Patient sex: M
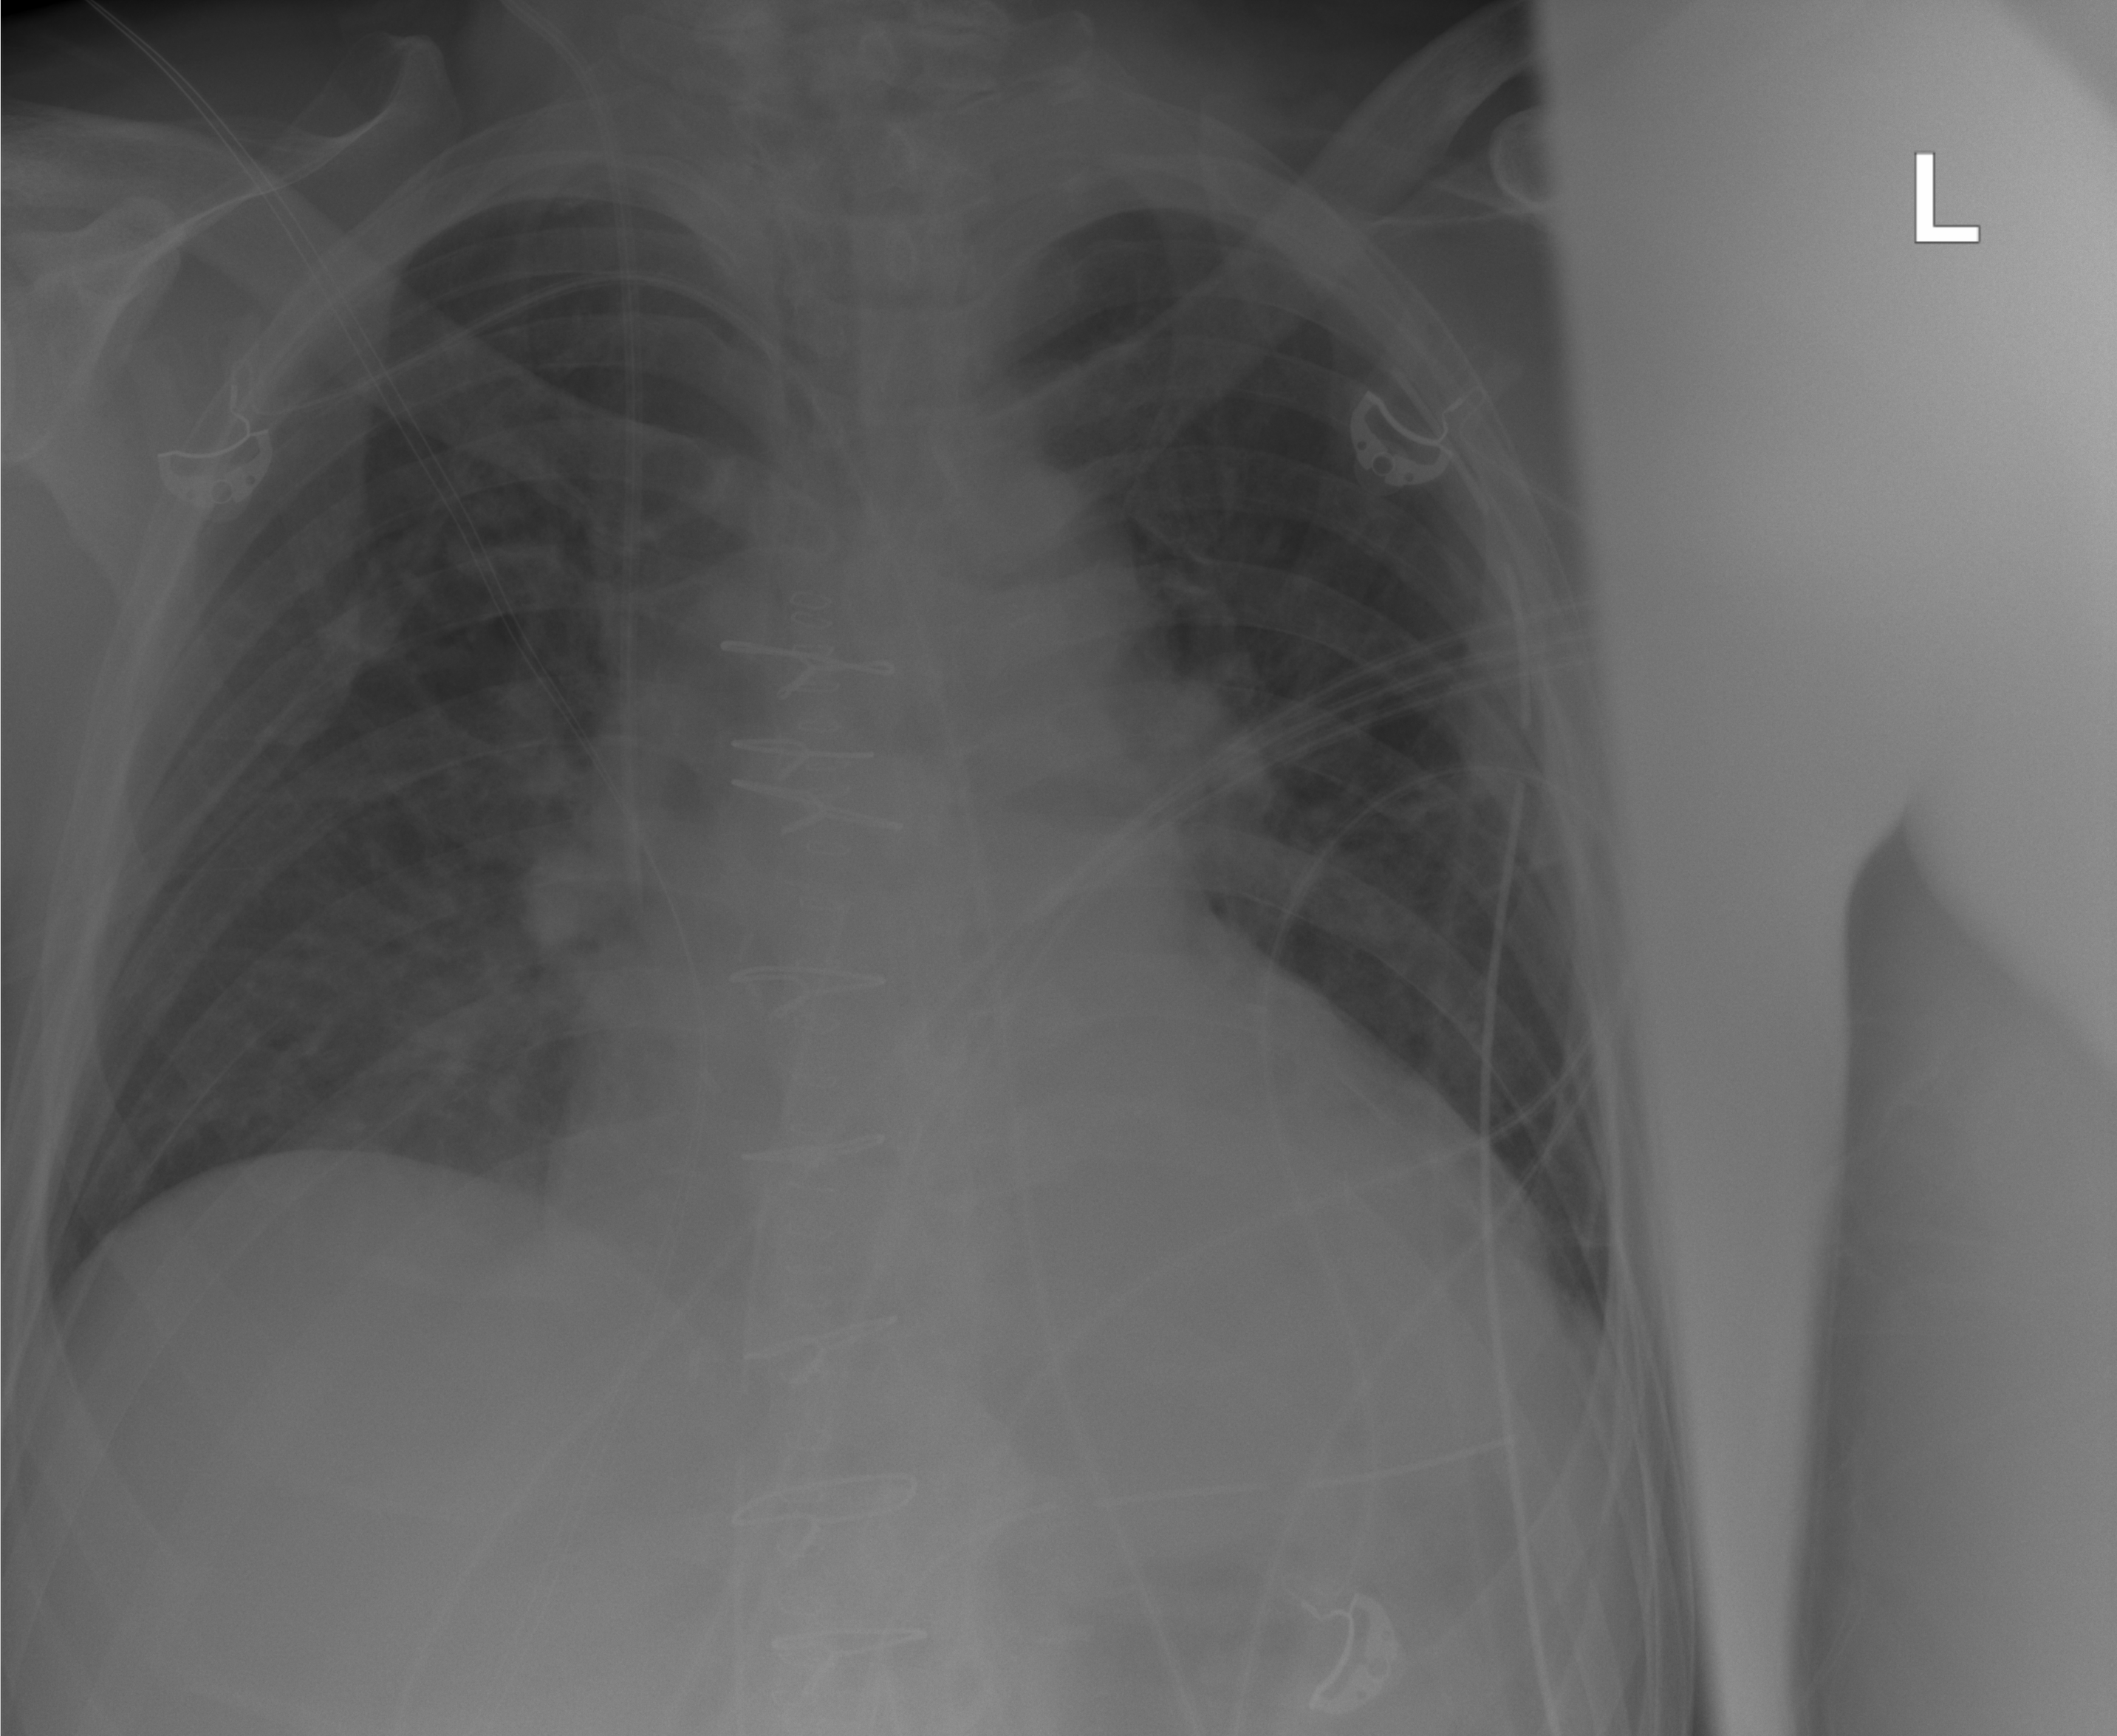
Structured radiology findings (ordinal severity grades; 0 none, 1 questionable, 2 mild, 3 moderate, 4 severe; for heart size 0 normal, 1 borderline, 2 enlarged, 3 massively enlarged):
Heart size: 0
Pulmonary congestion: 2
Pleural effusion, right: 0
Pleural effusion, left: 0
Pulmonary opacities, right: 0
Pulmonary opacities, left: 0
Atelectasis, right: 0
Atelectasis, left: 0